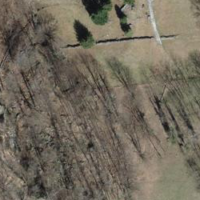
EUNIS habitat code: 41
Species observed at this site:
Chelidonium majus